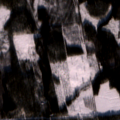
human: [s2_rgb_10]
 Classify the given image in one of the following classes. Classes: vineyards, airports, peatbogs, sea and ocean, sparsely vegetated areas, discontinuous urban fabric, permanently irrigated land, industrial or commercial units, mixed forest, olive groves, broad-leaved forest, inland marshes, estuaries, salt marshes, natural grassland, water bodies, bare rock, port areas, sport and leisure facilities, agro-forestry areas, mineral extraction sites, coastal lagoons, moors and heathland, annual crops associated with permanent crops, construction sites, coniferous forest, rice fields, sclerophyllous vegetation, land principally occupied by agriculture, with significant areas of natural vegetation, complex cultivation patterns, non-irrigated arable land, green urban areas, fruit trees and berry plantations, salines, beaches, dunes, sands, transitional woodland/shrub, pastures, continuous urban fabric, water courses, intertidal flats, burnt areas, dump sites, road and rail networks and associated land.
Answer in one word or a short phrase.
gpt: coniferous forest, mixed forest, transitional woodland/shrub